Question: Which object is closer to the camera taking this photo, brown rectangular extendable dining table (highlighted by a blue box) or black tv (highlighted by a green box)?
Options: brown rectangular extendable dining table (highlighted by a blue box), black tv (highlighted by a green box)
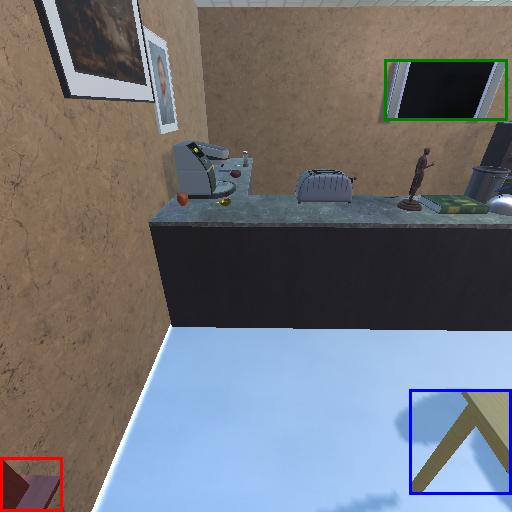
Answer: brown rectangular extendable dining table (highlighted by a blue box)